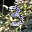
Label: 3